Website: walmart
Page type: billing-address
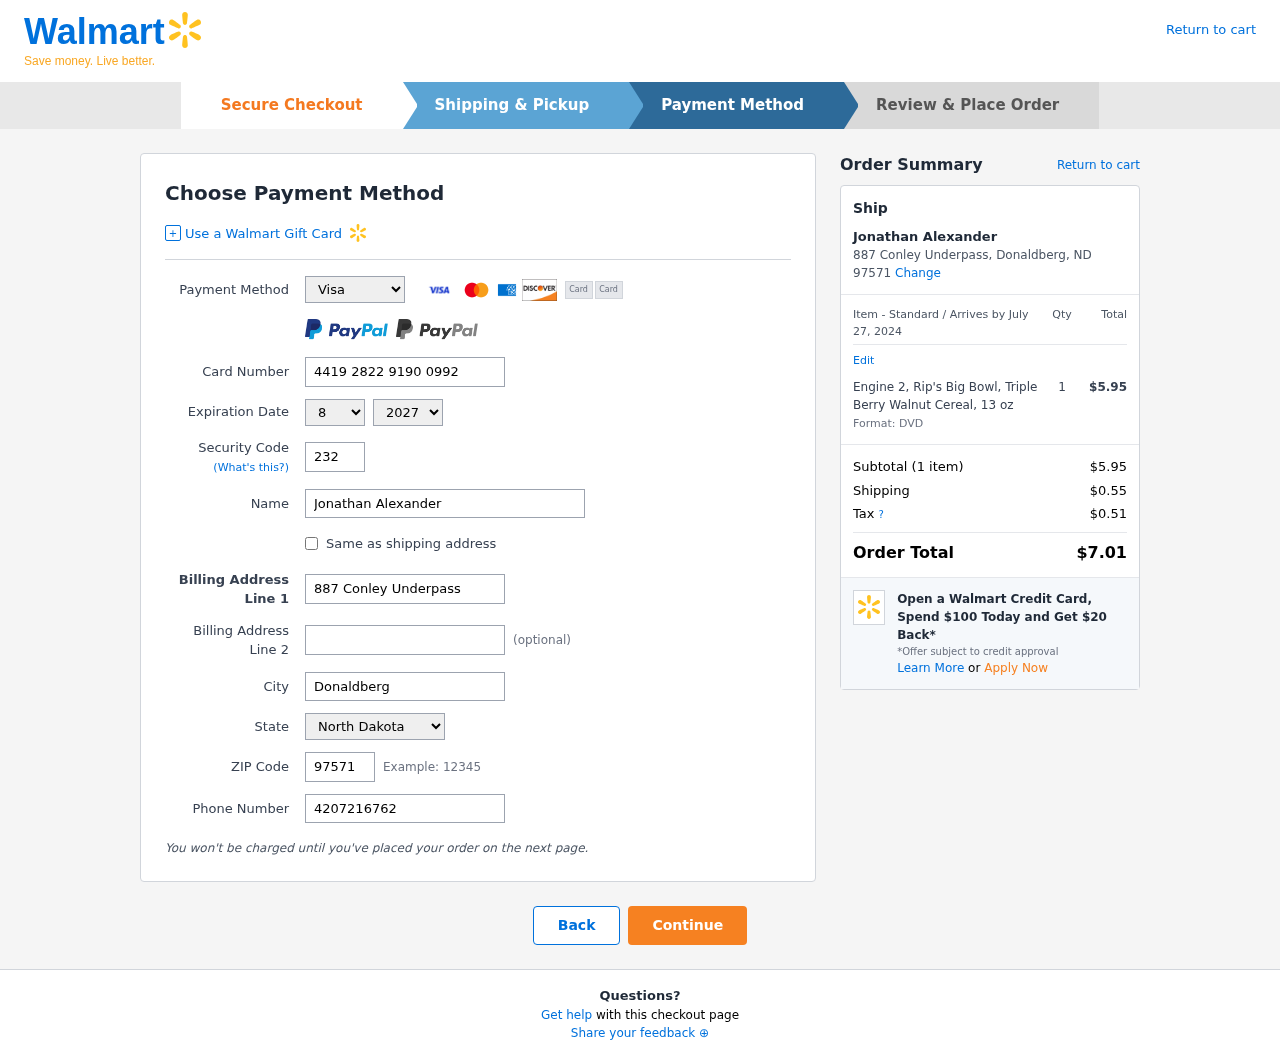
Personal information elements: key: PII_CARD_CVV
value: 232
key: PII_CARD_EXPIRY_MONTH
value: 08
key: PII_CARD_EXPIRY_YEAR
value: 27
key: PII_CARD_NUMBER
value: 4419 2822 9190 0992
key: PII_CARD_TYPE
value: Visa
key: PII_CITY
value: Donaldberg
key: PII_CITY_STATE_ZIP
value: Donaldberg, ND 97571
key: PII_FULLNAME
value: Jonathan Alexander
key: PII_PHONE
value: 4207216762
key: PII_POSTCODE
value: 97571
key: PII_STATE
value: North Dakota
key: PII_STREET
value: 887 Conley Underpass
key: PII_FULLNAME2
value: Jonathan Alexander
Product elements: key: PRODUCT1_NAME
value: Engine 2, Rip's Big Bowl, Triple Berry Walnut Cereal, 13 oz
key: PRODUCT1_PRICE
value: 5.95
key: PRODUCT1_QUANTITY
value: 1
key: PRODUCT1_DESC
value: Format: DVD
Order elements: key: ORDER_DELIVERY_DATE
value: July 27, 2024
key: ORDER_NUM_ITEMS
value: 1
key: ORDER_SUBTOTAL
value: $5.95
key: ORDER_SHIPPING_COST
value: $0.55
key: ORDER_TAX
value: $0.51
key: ORDER_TOTAL
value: $7.01